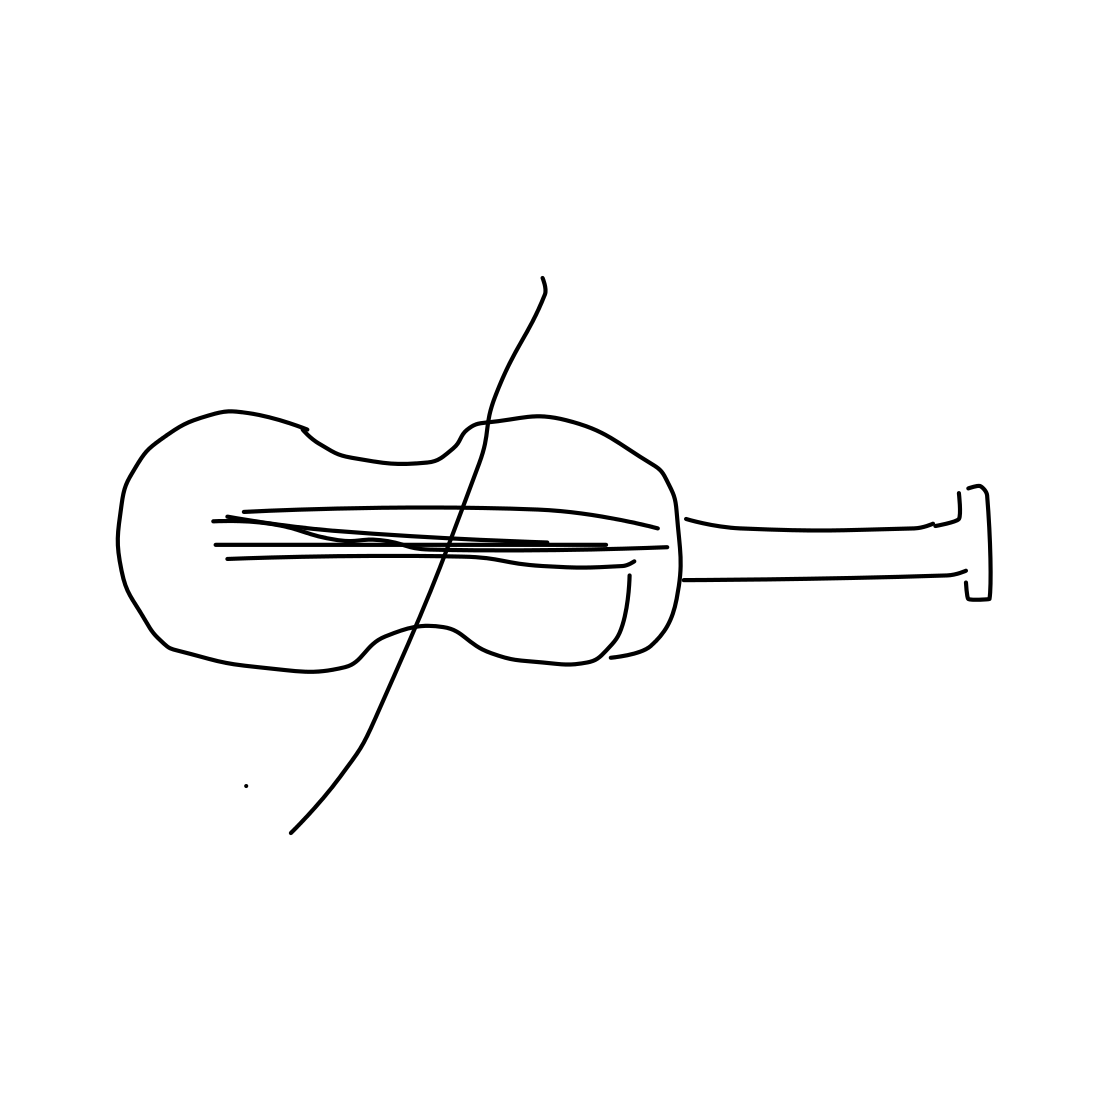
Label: violin